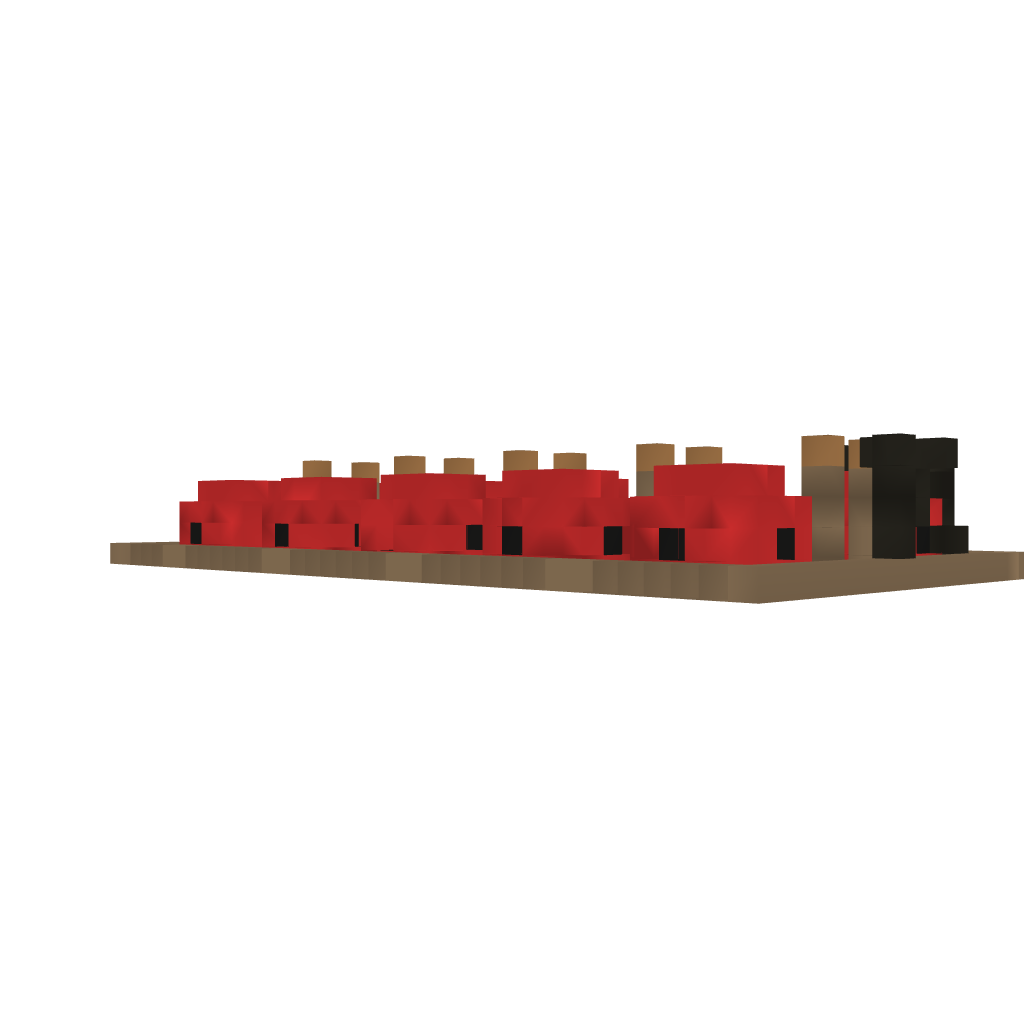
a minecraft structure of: Mushroom Village